Field crop: tomato
Growth stage: 2
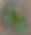
Species: solanum